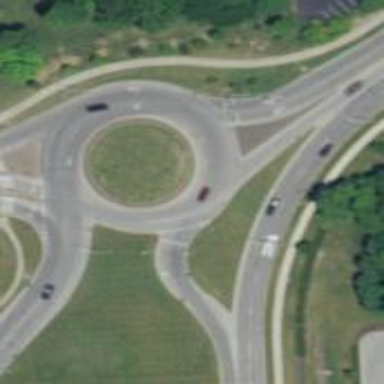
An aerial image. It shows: Secondary road leading to roundabout.